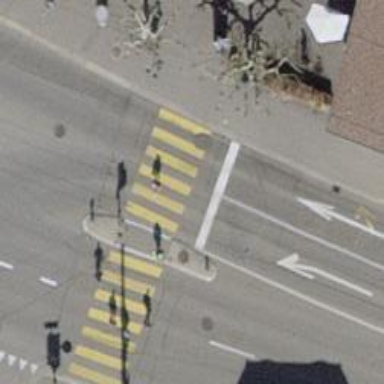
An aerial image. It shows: Zebra crossing with traffic signals and pedestrian island.